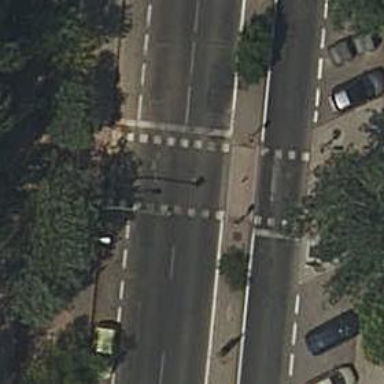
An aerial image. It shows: Road crossing with traffic signals.